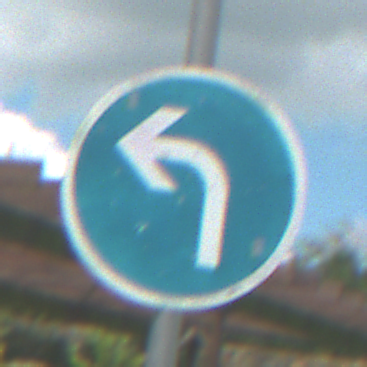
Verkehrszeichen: VorgeschriebeneFahrtrichtungLinks
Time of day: Midday
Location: Outdoor (Nature)
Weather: PartlyCloudy
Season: NotSpecified
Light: Natural